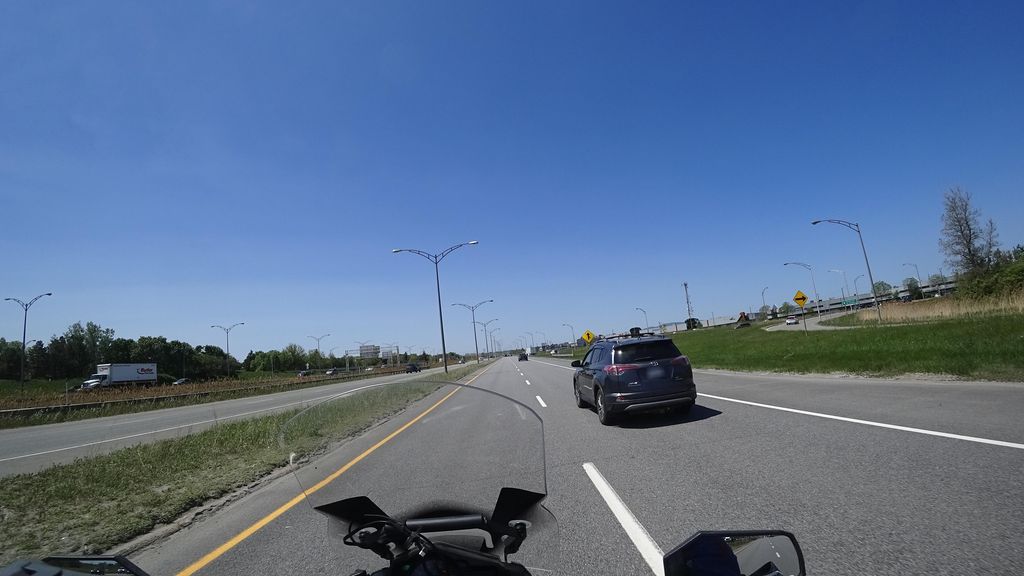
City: quebec_city